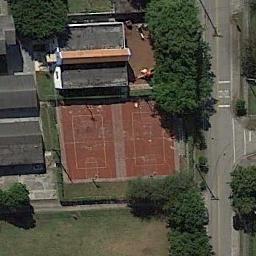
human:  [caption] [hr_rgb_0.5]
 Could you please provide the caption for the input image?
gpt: There are two basketball courts surrounded by trees and buildings with a road pass by .

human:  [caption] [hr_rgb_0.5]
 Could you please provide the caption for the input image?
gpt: The basketball courts next to the buildings are adjacent to the road,With some trees nearby .

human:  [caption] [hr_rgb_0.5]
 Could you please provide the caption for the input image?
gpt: Two basketball courts on the lawn with some trees and some buildings beside .

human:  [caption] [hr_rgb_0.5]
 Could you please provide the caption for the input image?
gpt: There are two red basketball courts on the lower right .

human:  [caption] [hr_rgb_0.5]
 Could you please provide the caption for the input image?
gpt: Many trees are near the basketball courts .